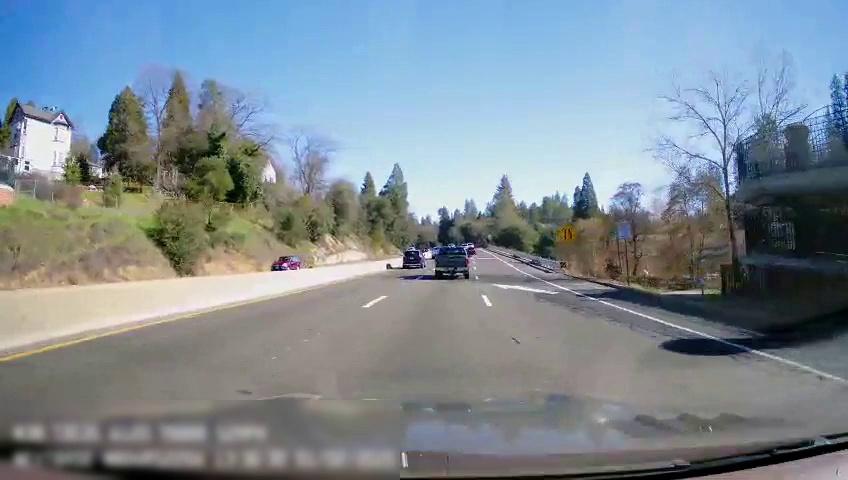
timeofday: Day
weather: Sunny
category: Drivable Space
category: Vehicles | Truck
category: Vehicles | SUV
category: Vehicles | Truck
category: Vehicles | SUV
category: Lanes | Current Lane
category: Lanes | Current Lane
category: Lanes | Current Lane
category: Lanes | Alternate Lane
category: Traffic | Signs
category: Traffic | Signs